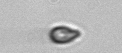
Label: Cryptophyta